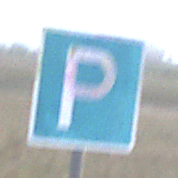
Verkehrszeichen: Parken
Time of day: SunriseSunset
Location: Outdoor (Nature)
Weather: Overcast
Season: NotSpecified
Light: Natural